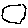
Label: hexagon